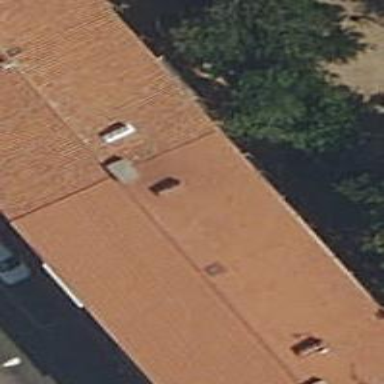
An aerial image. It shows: Apartments building with gabled roof that is oriented along.